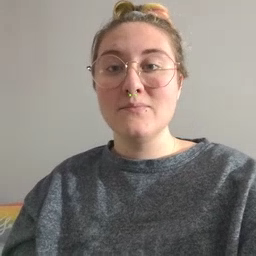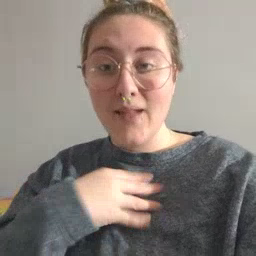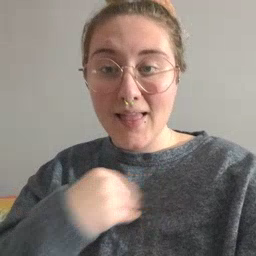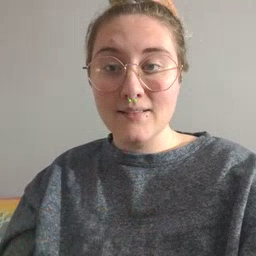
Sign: white